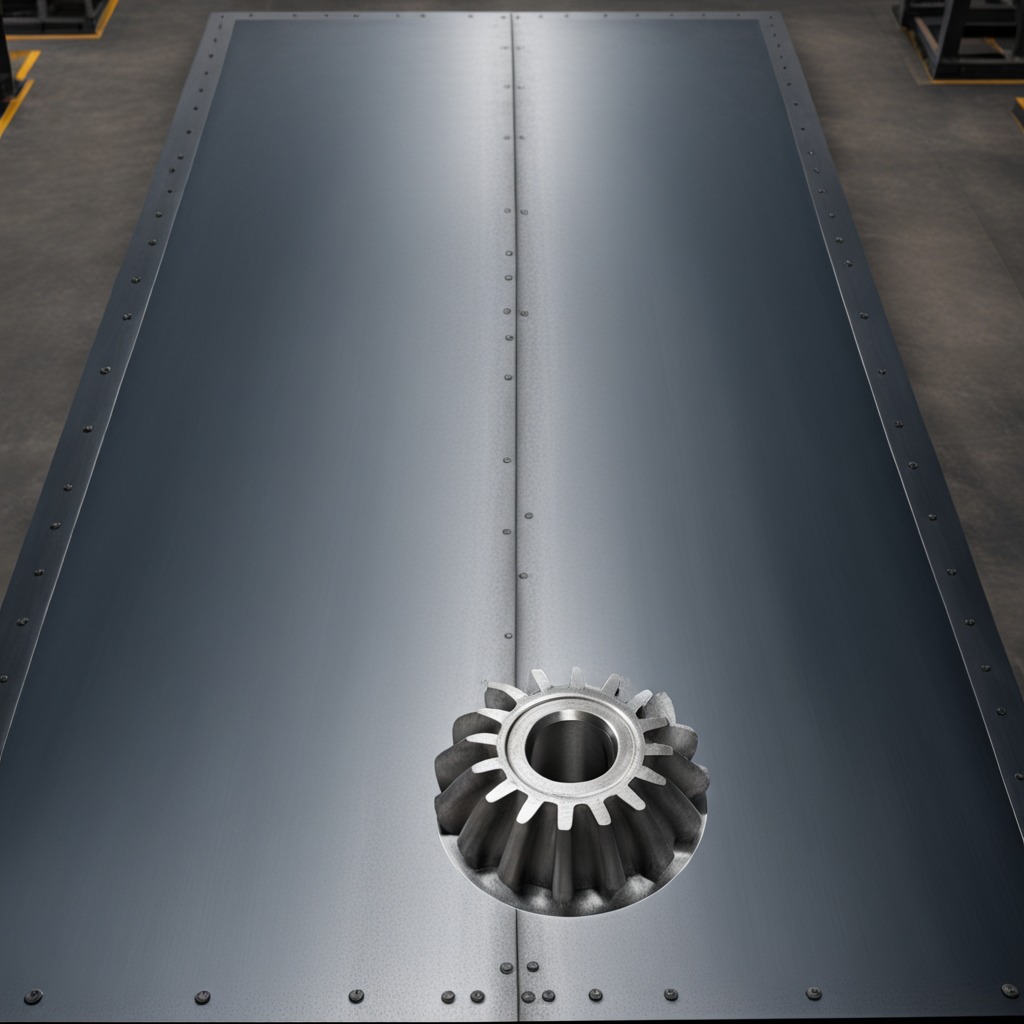
A steel gear with teeth lies on a cold steel table in a mining workshop.